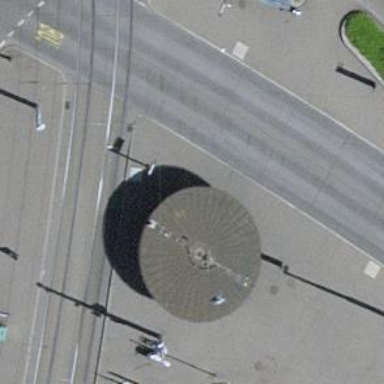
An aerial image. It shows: Shelter for public transport.